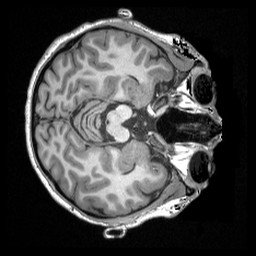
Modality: T1w
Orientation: axial
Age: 24
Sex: female
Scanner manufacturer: siemens
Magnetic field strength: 3 T
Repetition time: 2.3 s
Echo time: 0.00308 s